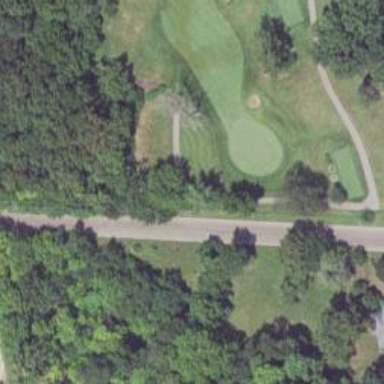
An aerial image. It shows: Service road used as golf cart path.